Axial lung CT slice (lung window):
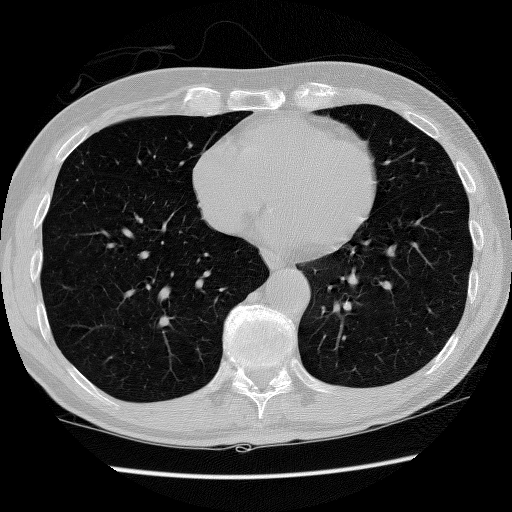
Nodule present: no